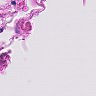
Metastatic tissue present: no